Question: I upgraded my react-native project from 0.59.4 to 0.60.5 and everything works well. I tried to take release build without Hermes and everything is ok but when I enabled Hermes option in 'android/app/build.gradle' and tried to take release build, I got an error as below:

how to solve this problem and enable Hermes for my project?
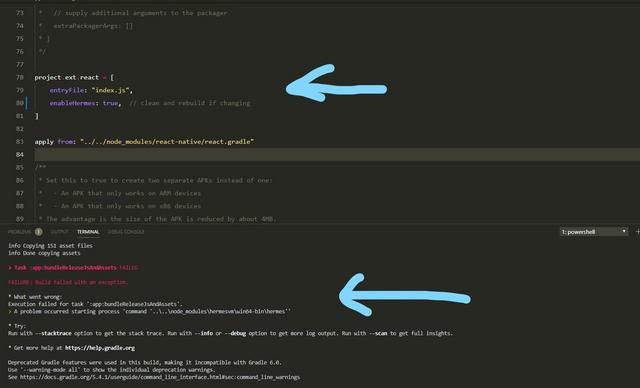
Answer: First, try to clean the 'node_modules' and install it again via 'yarn'.
This issue has been fixed in <URL>.
You can also fix it by changing the 'android/app/build.gradle' to:
'''
project.ext.react = [
...
hermesCommand: "../../node_modules/hermesvm/%OS-BIN%/hermes",
...
]
'''
---
## UPDATE
first add new hermes via:
'yarn add --dev hermes-engine@0.1.1'
then in 'android/app/build.gradle':
'''
project.ext.react = [
entryFile: "index.js",
enableHermes: true, // clean and rebuild if changing
hermesCommand: "../../node_modules/hermes-engine/%OS-BIN%/hermes",
]
'''
and also change this:
'def hermesPath = "../../node_modules/hermesvm/android/";'
to this:
'def hermesPath = "../../node_modules/hermes-engine/android/";'
then replace 'node_module/react-native/react.gradle' with <URL>.
If you use Proguard/R8, add this to 'android/app/proguard-rules.pro':
'-keep class com.facebook.hermes.unicode.* { *; }'
then clean via 'gradlew clean' and finally:
'gradlew assembleRelease'